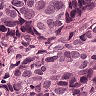
Metastatic tissue present: yes